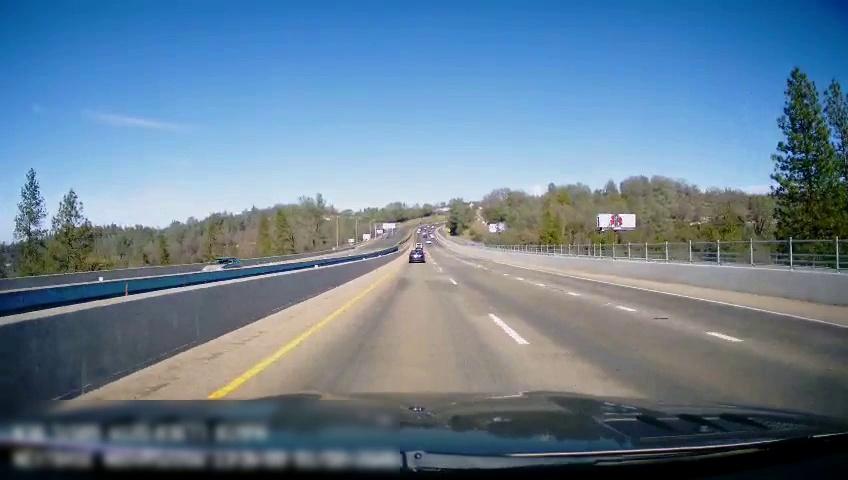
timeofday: Day
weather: Sunny
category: Drivable Space
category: Vehicles | Van
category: Vehicles | Car
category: Lanes | Current Lane
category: Lanes | Current Lane
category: Lanes | Alternate Lane
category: Lanes | Alternate Lane